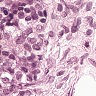
Metastatic tissue present: yes